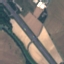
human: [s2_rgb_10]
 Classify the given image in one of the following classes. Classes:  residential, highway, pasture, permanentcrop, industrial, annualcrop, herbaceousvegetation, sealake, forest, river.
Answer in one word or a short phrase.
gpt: Highway